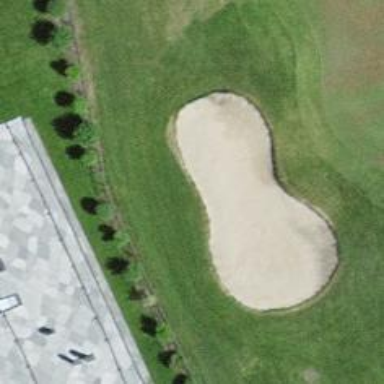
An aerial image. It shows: Bunker on golf course.